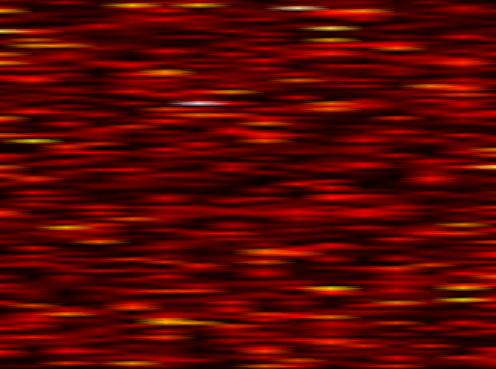
Label: OFDM